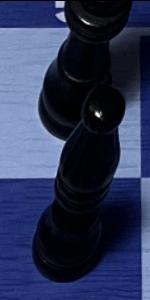
Label: Bishop_Black